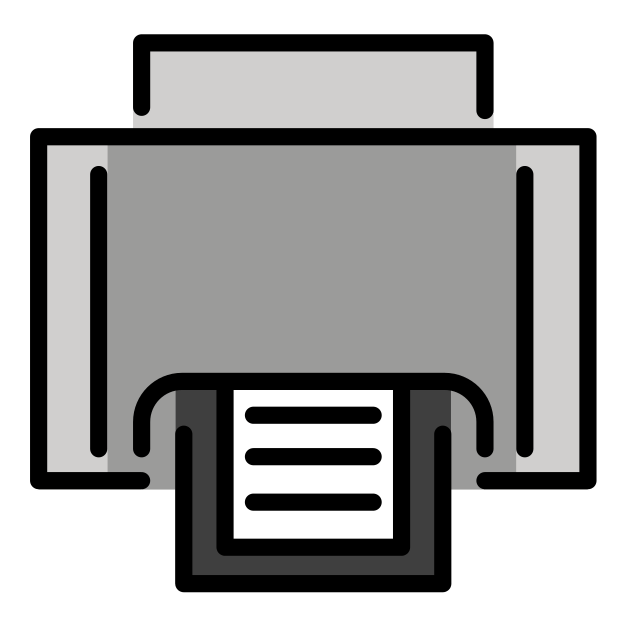
printer